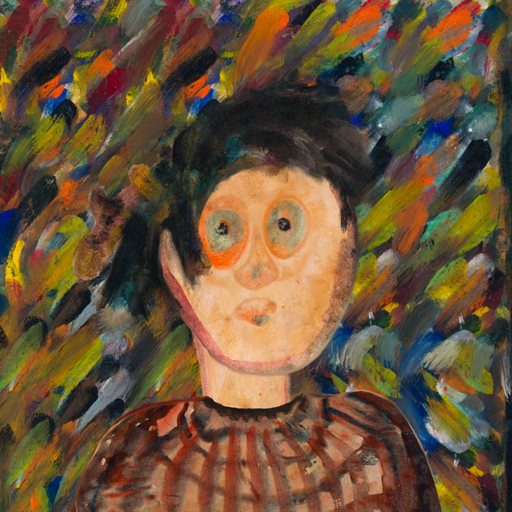
Background: An_Impression, Head And Neck Front: Childish, Face Front: Childish, Bust: Orphan, Hair Front: Pipe, Head Accessory: Blank, Second Necklace: Blank, Necklace: Blank, Baby: Blank